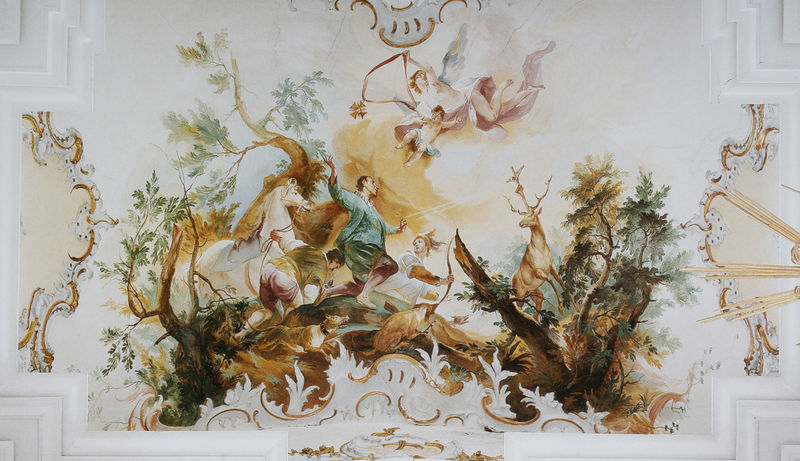
Titel: Vision des hl. Hubertus
Künstler: Johann Dominicus Barbieri
Standort: Bergen
Institution: Pfarr- und Wallfahrtskirche
Schlagwörter: baum, blätter, flügel, gemälde, gott, himmel, laub, mann, weiß, wolken, aquarell, baumstämme, bäume, gelb, grün, landschaft, ocker, äste, bewegung, braun, geschwungen, hell, licht, männer, pastell, skizze, szene, türkis, zeichnung, hund, hunde, tier, ornament, wand, arme, barock, diener, rahmen, bild, gesten, hände, spiegel, natur, stamm, zweige, büsche, kirche, gold, tücher, decke, gewänder, kind, blatt, pflanzen, rokoko, rosa, schön, wald, fliegen, pferd, engel, putto, ranken, sattel, sprung, zügel, wellen, ecke, bogen, hosen, grafik, graphik, lila, violett, figuren, rad, tapete, detail, verzierung, wandmalerei, stuck, junge, tusche, wasserfarben, kreuz, strahlen, schweben, knien, strahl, koloriert, beten, entwurf, jagd, schimmel, unvollendet, studien, schnörkel, hirsch, jäger, christus, untersicht, jagdhund, christlich, geäst, dickicht, knieend, vision, erscheinung, heiliger, eiche, heilige, deckengemälde, fresko, moderner, bänder, geweih, putten, bemalung, putti, pfeil, sakral, verzierungen, fresco, diana, hubertus, jagdschloss, legende, jagdszene, deckenmalerei, vorzeichnung, rocaille, kruez, gekreuzigter, kniet, christopherus, kruzifixus, christoph, deckenbemalung, weißer hintergrund, heilliger, eustachius, heiliger hubertus, r, cupiden, wandmalrei, actaion, holz#, putaten